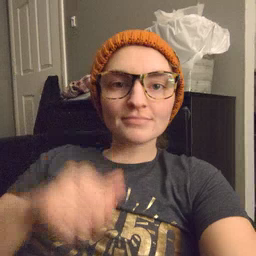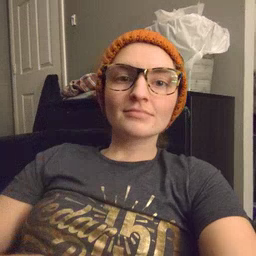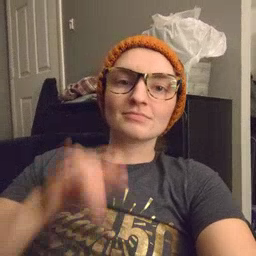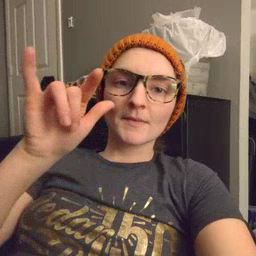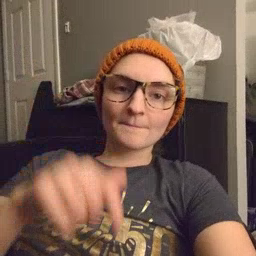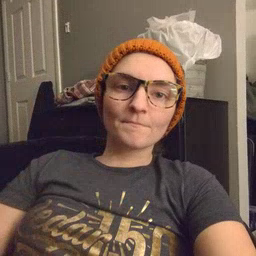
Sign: airplane